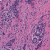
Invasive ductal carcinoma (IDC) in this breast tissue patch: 0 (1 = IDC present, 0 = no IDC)